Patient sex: F
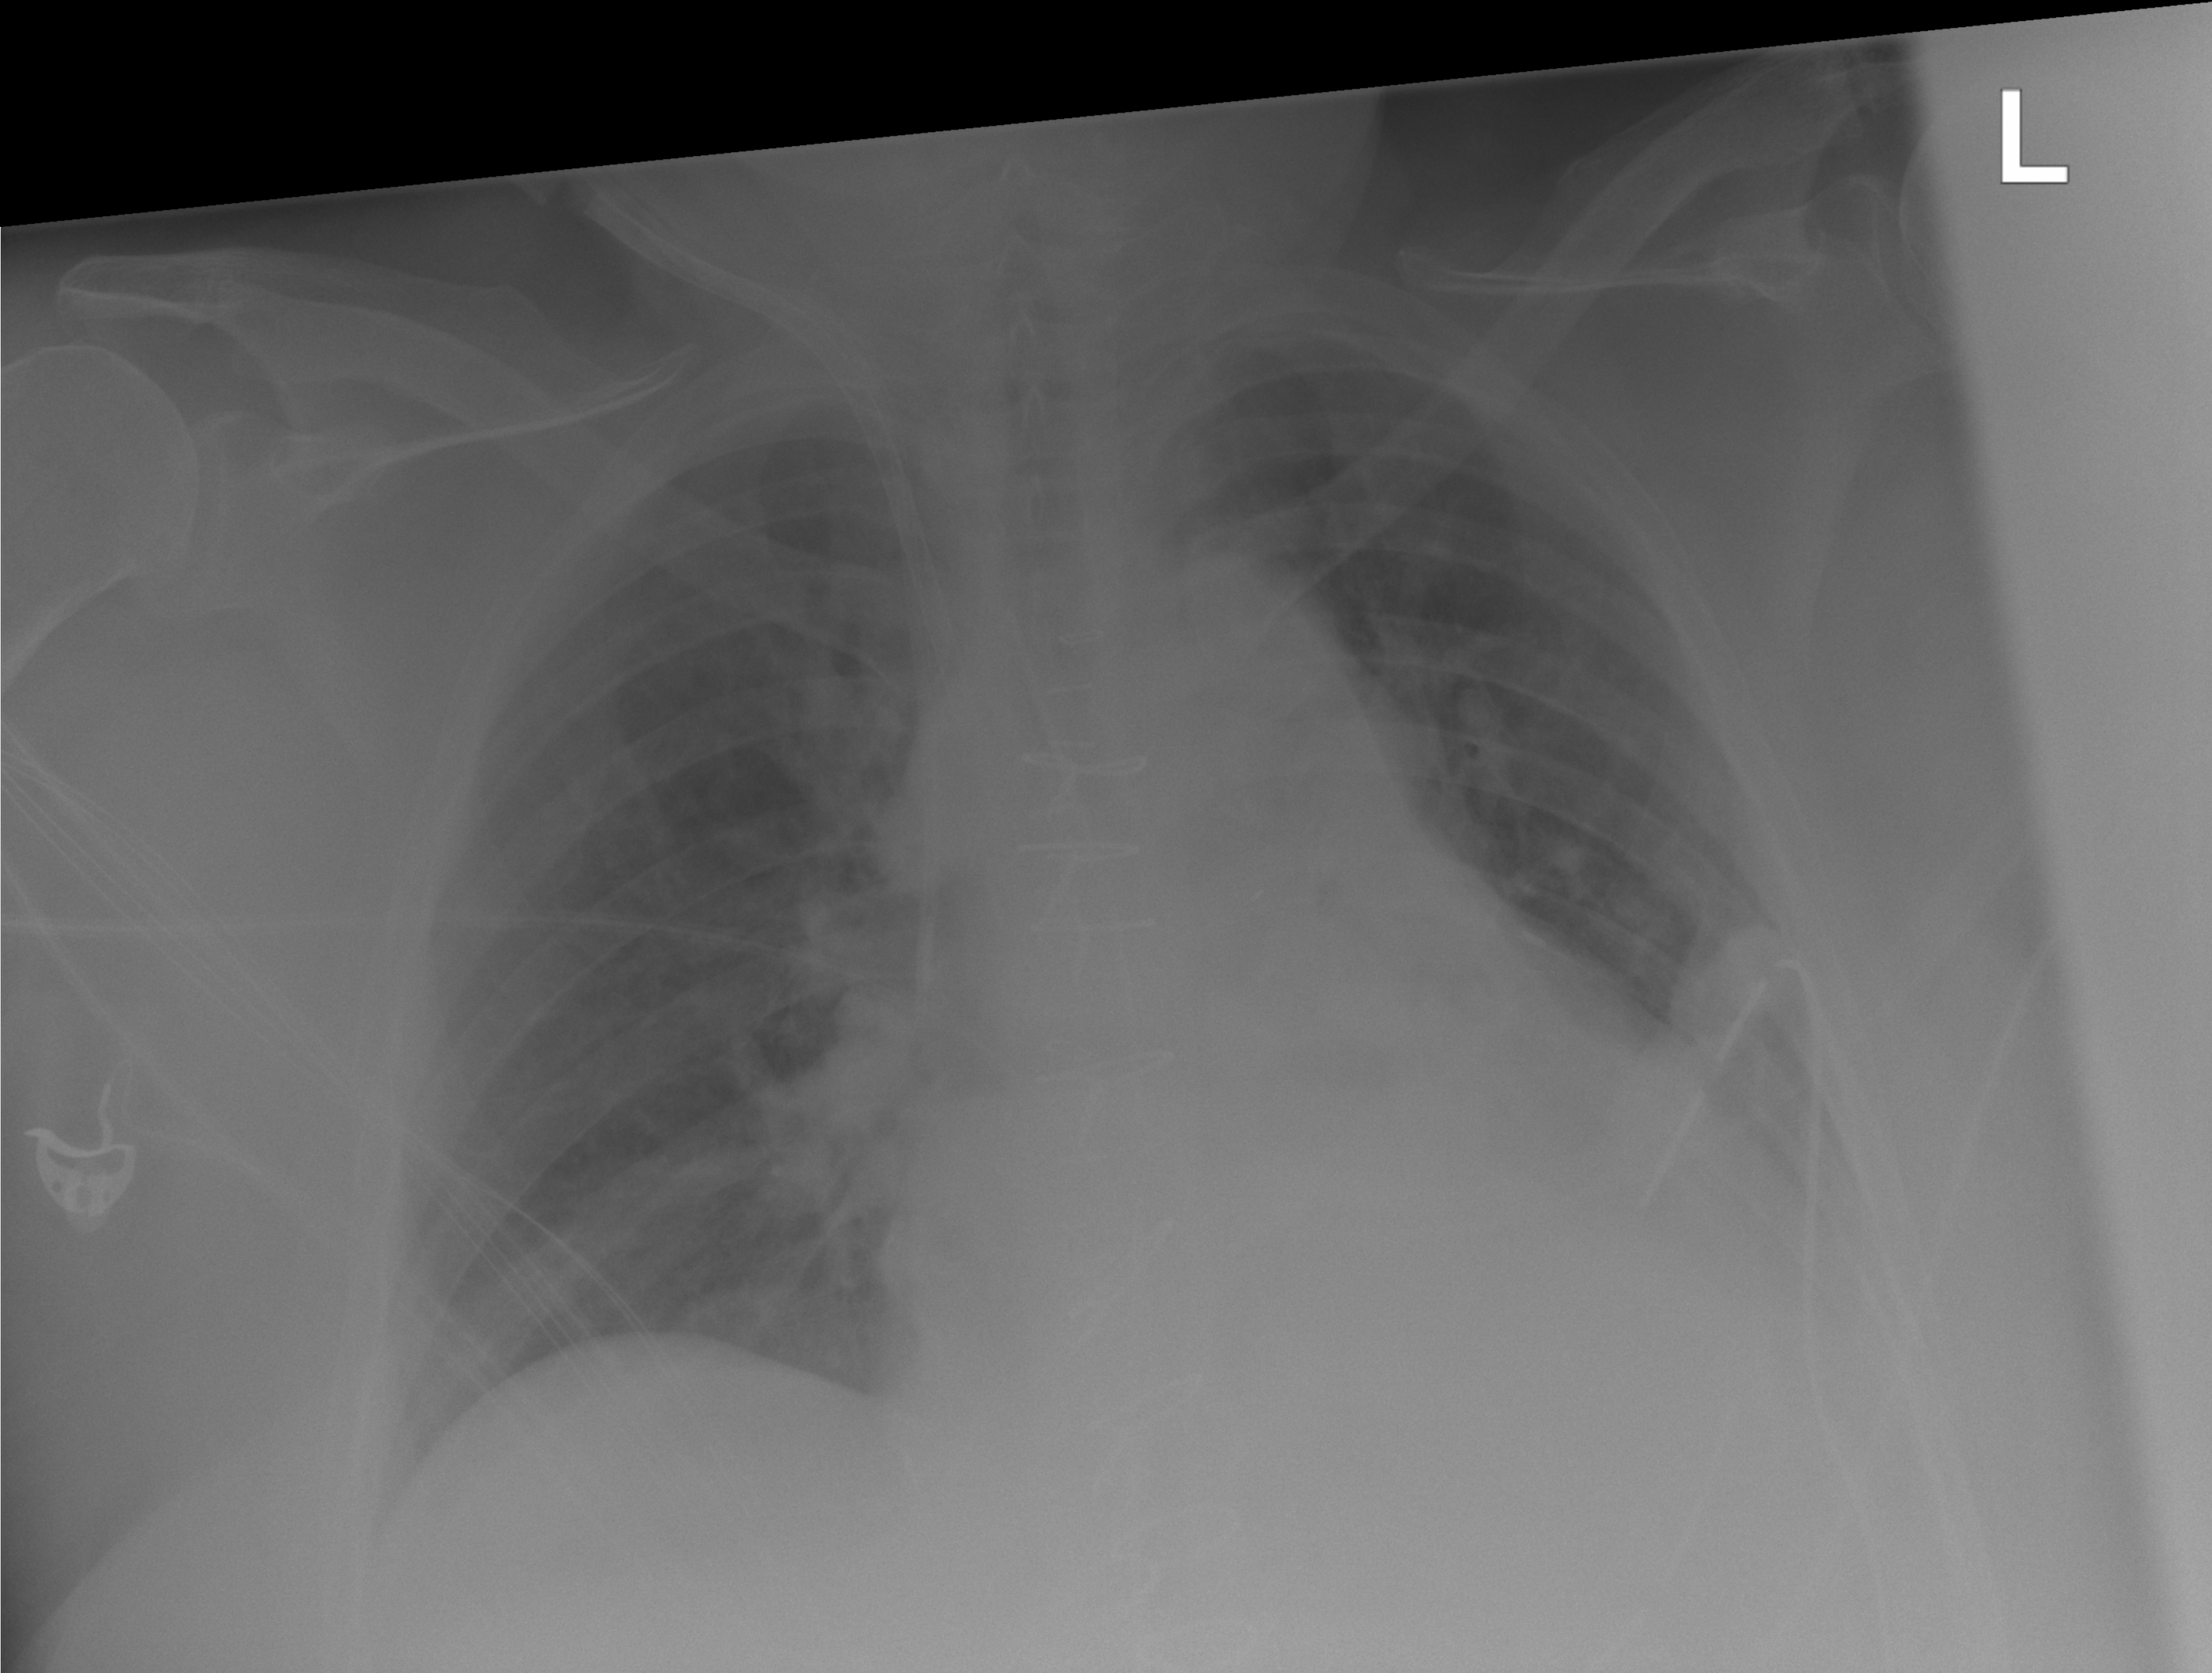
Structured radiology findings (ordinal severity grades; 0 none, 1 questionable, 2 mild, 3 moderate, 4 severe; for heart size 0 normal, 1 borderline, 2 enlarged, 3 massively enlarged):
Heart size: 2
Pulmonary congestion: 0
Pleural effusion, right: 0
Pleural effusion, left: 2
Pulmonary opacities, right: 0
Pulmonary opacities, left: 0
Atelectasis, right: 0
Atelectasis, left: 2